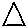
Label: triangle